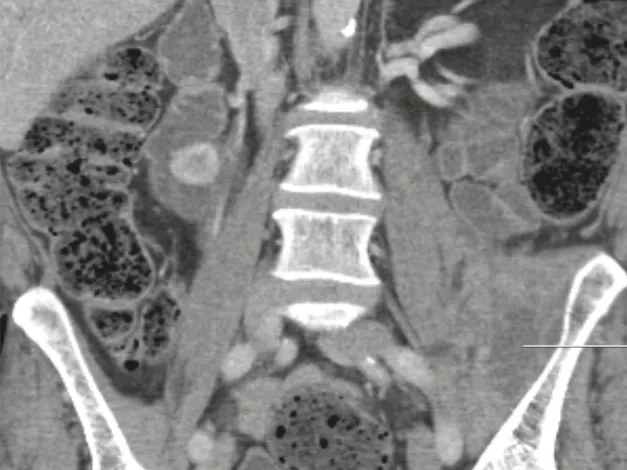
Mass Extending to Left Lesser Trochanter With Some Calcification.
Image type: radiology (ct)